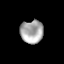
Tissue: prostate
Cell type: T cells
Senescence score: 0.3583
Nuclear area (px): 512
Mean DAPI intensity: 171.613